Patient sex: F
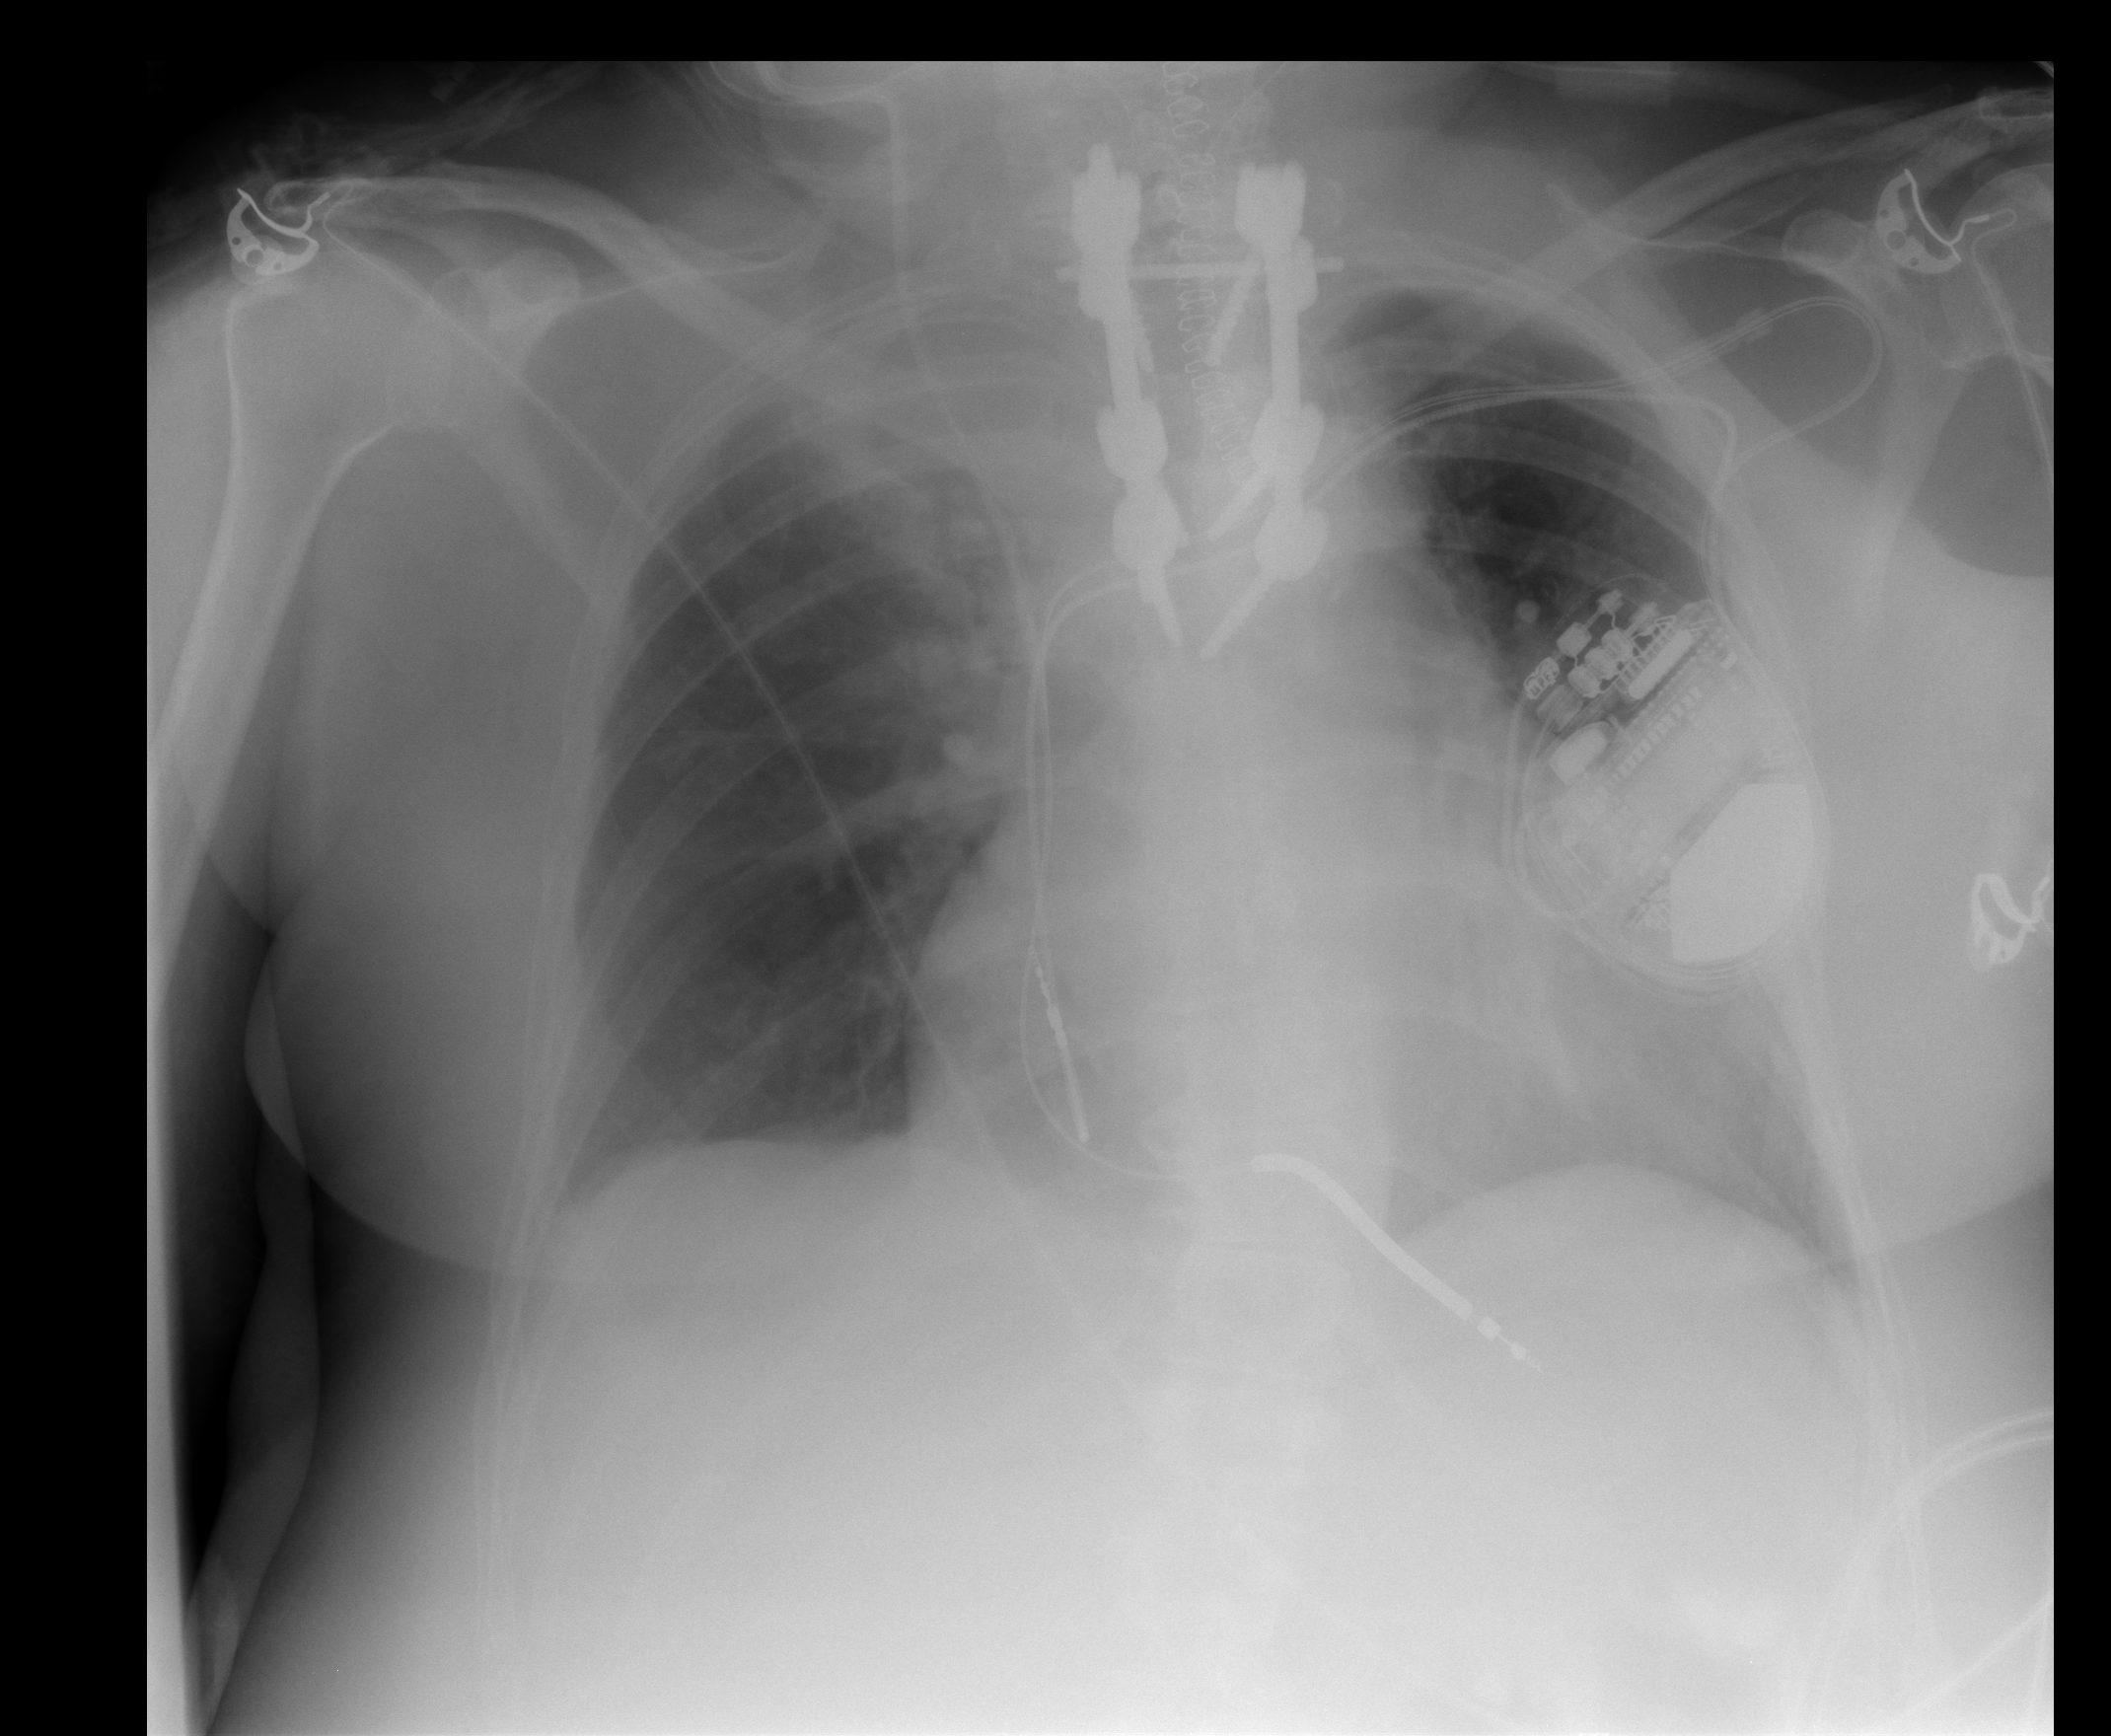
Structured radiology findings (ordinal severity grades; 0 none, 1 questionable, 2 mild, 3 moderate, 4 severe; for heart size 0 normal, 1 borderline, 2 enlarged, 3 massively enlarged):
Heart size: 0
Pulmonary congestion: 0
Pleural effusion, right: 0
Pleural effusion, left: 0
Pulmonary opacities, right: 0
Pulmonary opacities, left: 0
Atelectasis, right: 2
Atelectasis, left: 0